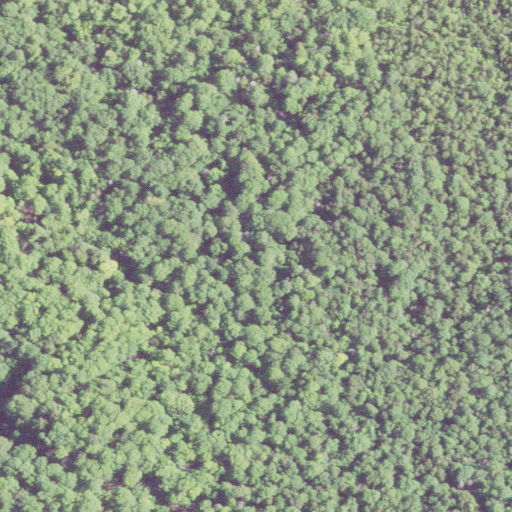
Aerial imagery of island in Michigan named Summer Island containing deciduous forest, mixed forest, and woody wetlands